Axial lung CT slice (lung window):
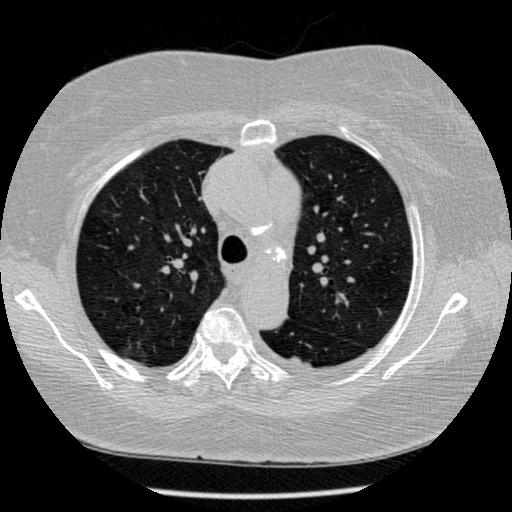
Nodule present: no